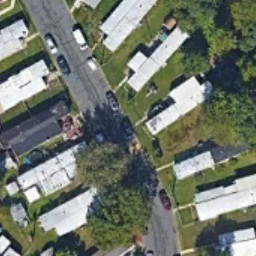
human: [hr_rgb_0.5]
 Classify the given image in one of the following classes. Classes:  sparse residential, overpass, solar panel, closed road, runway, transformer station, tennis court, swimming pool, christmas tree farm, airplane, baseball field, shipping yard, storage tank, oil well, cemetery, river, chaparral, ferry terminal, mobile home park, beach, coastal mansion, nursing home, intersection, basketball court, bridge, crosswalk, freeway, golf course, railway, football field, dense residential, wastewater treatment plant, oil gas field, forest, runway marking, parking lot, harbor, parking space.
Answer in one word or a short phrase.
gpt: mobile home park